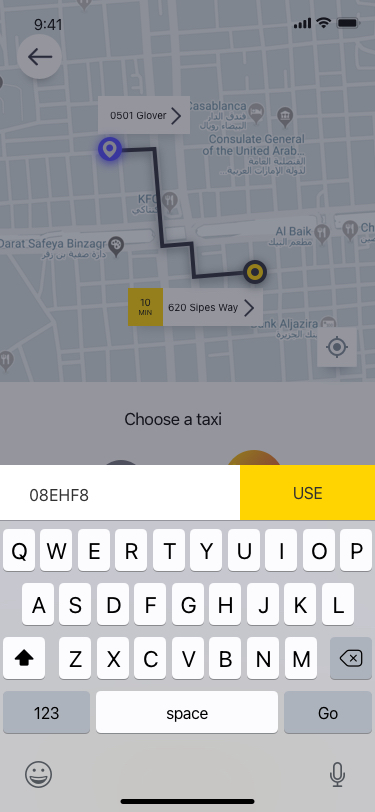
Text in this UI design:
+ PROMO
Payment Method
Cash
$ 200
1-6
Otaxi Standart
Otaxi XL
Choose a taxi
620 Sipes Way
10
MIN
0501 Glover
08EHF8